Question:
What is an easy way to make these cards look like that? I want the Y axe to be lower for each card. I tried with padding and calc() but it doesn't work
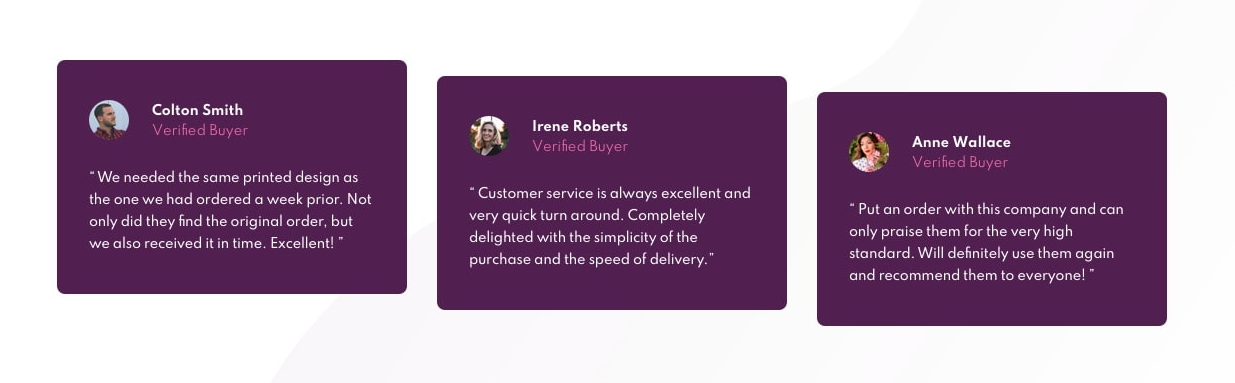
Answer: You can use 'nth:child' to select each of them
'''
.cards {
display: flex;
}
.card {
background-color: red;
width: 100px;
height: 100px;
margin: 0 10px;
}
.card:nth-child(2) {
margin-top: 10px;
}
.card:nth-child(3) {
margin-top: 20px;
}
.card:nth-child(4) {
margin-top: 30px;
}
'''
'''
<div class="cards">
<div class="card">1</div>
<div class="card">2</div>
<div class="card">3</div>
<div class="card">4</div>
</div>
'''